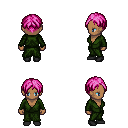
a pixel art fantasy rpg character, female body template, human, dark skin, green robe, white pants, pink parted hairstyle, black shoes, four views (front, back, left, right), 2x2 character sprite sheet, small pixel art, hard edges, no anti-aliasing